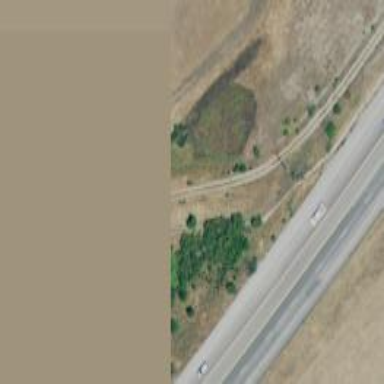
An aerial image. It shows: Unclassified road.